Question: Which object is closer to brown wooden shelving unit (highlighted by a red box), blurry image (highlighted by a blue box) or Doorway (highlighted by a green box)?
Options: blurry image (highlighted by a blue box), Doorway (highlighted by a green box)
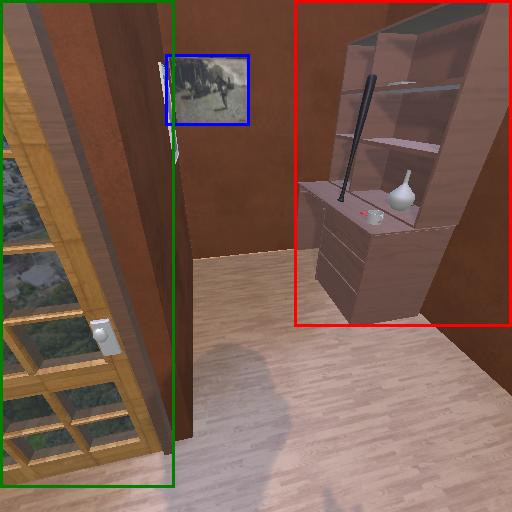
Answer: blurry image (highlighted by a blue box)